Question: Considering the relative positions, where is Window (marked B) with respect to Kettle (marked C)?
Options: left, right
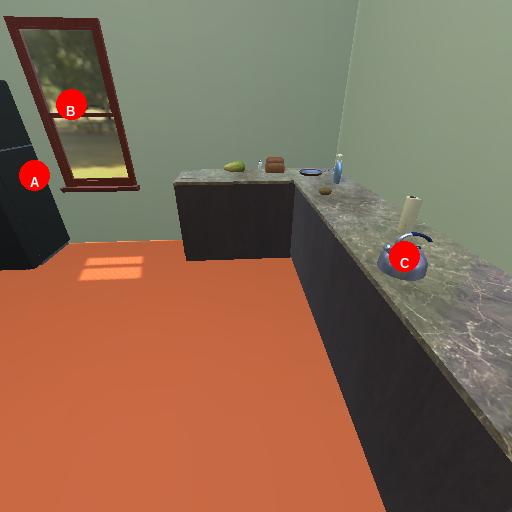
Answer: left